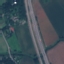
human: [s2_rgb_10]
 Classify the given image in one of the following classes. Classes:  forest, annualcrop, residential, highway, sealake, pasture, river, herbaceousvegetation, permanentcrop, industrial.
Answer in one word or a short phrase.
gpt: Highway